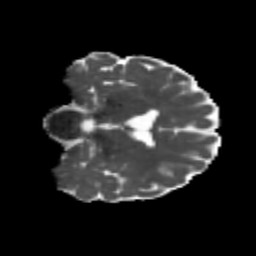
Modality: MD
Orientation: coronal
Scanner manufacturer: siemens
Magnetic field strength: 3 T
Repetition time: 4.16 s
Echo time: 0.0806 s